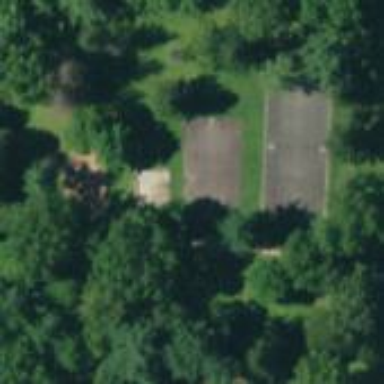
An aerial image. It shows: Neighborhood Park labeled as leisure land.